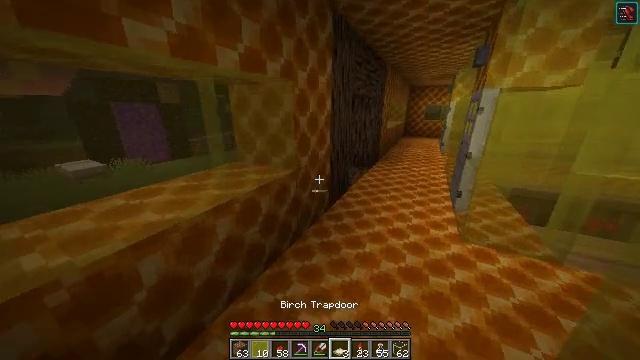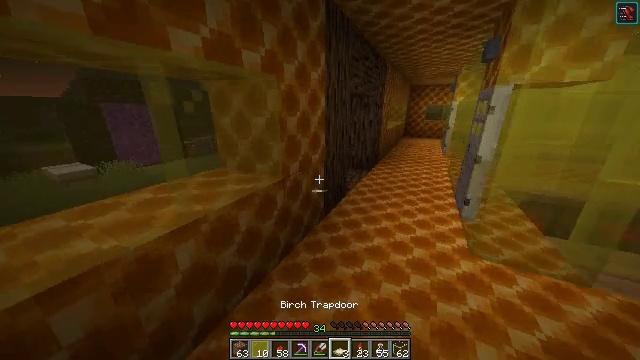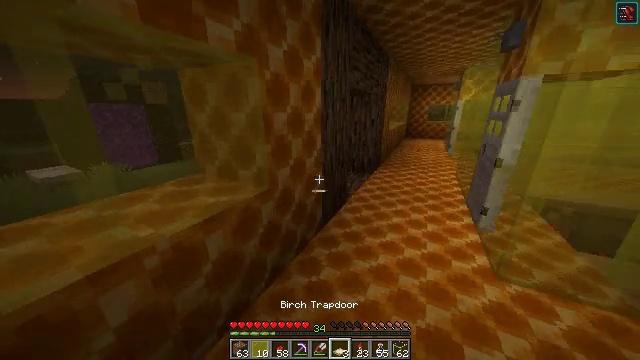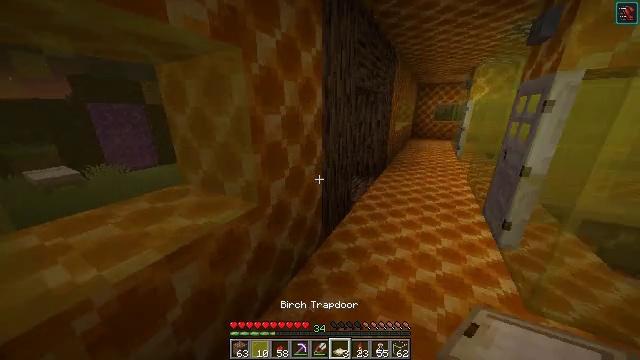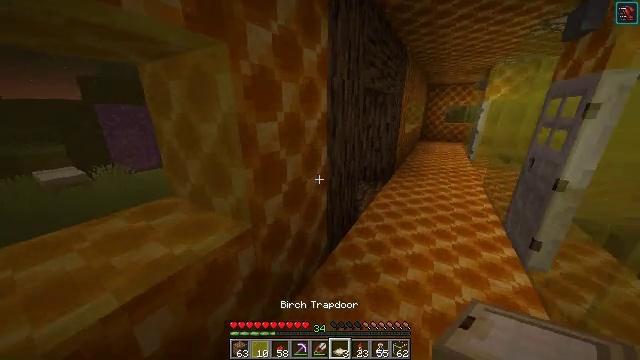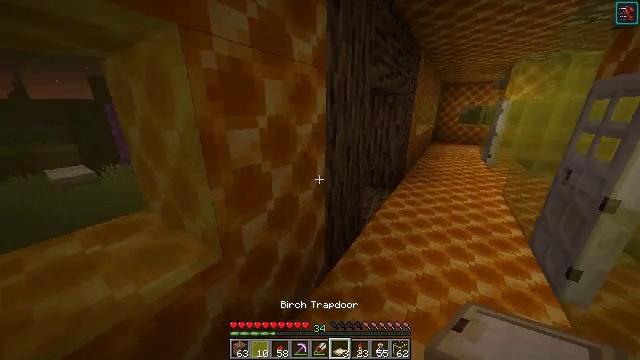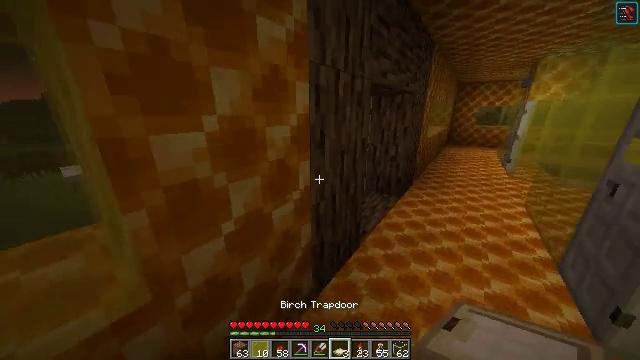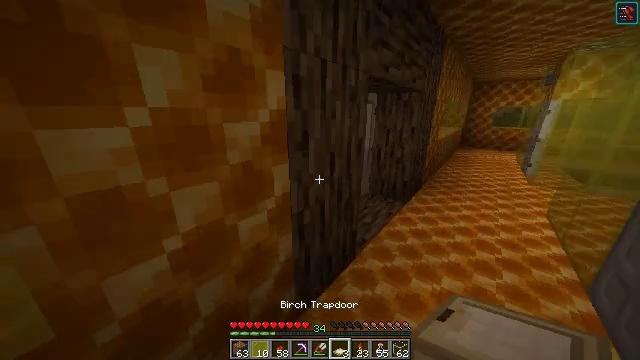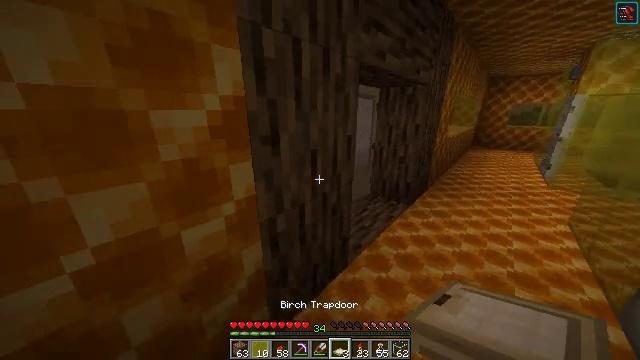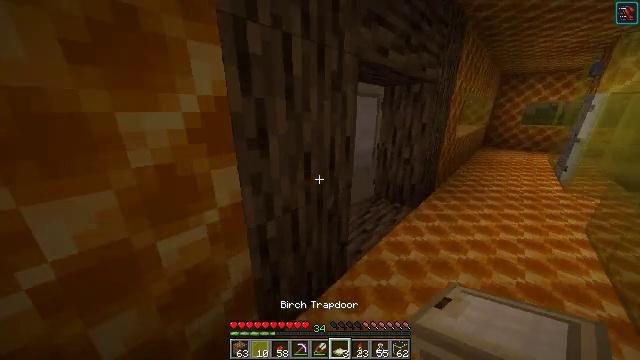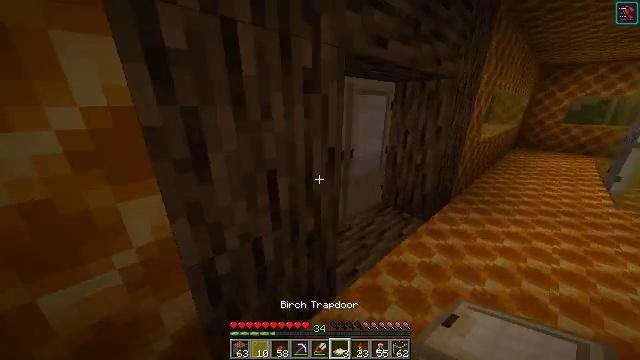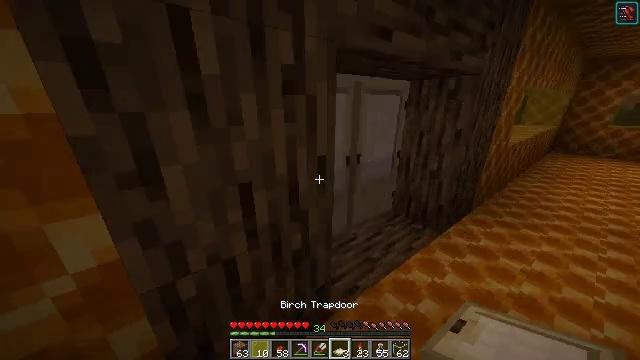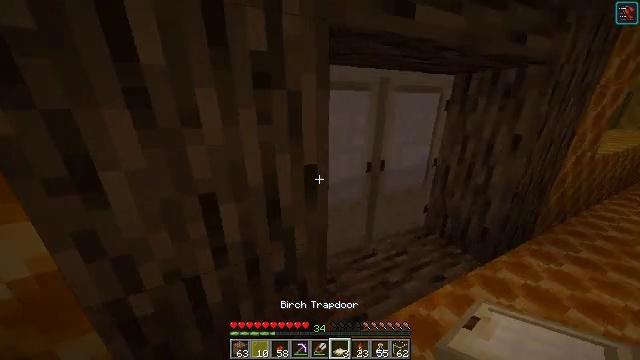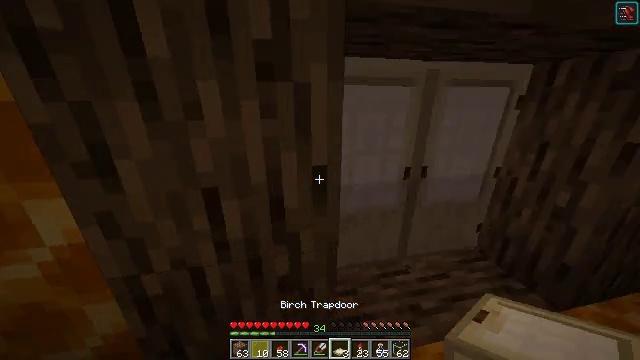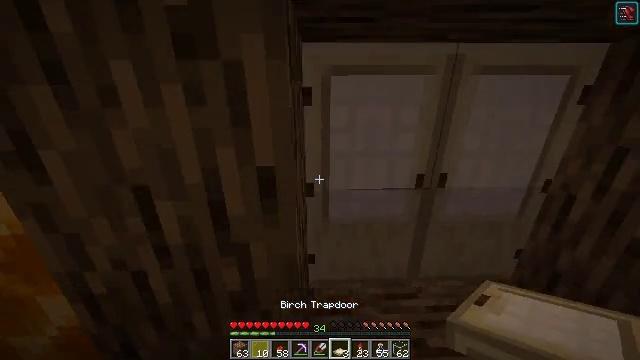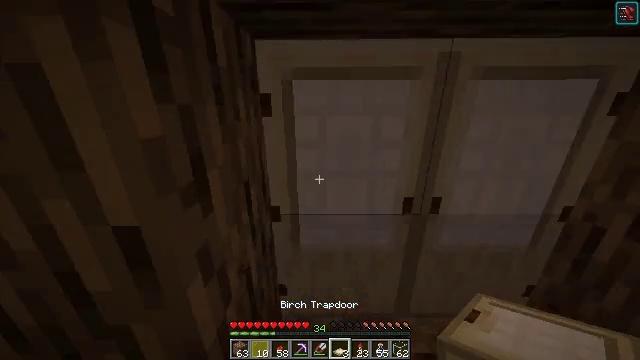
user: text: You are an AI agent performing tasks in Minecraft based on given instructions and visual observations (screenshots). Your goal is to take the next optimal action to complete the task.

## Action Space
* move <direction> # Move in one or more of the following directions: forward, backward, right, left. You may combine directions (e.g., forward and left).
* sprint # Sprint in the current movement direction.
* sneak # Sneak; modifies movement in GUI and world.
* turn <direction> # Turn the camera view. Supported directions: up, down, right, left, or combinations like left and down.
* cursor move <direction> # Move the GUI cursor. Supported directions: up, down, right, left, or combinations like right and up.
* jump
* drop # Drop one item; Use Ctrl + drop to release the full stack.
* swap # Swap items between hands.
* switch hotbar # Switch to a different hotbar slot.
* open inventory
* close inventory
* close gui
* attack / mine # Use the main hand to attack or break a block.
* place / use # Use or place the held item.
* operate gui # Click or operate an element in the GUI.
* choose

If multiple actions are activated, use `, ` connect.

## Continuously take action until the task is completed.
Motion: motion action
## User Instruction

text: Shatter the yellow stained glass to retrieve it.
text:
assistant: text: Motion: move forward
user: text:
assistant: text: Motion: move forward
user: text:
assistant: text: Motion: move forward
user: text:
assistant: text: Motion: move forward, turn left
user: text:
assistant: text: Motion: move forward and move right, turn left
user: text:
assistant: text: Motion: move forward and move right, turn left
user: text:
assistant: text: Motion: move forward and move right, turn left
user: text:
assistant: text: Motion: move forward and move right, turn left
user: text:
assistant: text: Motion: move forward and move right, turn left
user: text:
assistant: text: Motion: move forward and move right, turn left
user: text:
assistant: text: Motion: move forward and move right, turn left
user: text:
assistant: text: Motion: move forward and move right, turn left
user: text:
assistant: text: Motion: move forward and move right, turn left
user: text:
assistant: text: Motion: move forward and move right, turn left
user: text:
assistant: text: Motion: move forward, turn left
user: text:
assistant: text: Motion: move forward, turn left
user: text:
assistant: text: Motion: move forward
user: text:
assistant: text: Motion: move forward and move right
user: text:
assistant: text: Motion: move forward and move right
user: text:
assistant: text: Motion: move forward and move right, use / place
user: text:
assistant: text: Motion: move forward, turn left, use / place
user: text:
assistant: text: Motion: move forward
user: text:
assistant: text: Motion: move forward
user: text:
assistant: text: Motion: move forward and move left
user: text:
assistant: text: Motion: move forward and move left
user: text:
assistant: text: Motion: move forward and move left
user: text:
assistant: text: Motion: move forward and move left
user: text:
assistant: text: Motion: move forward and move left
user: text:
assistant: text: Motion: move forward and move left
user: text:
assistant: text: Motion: move forward